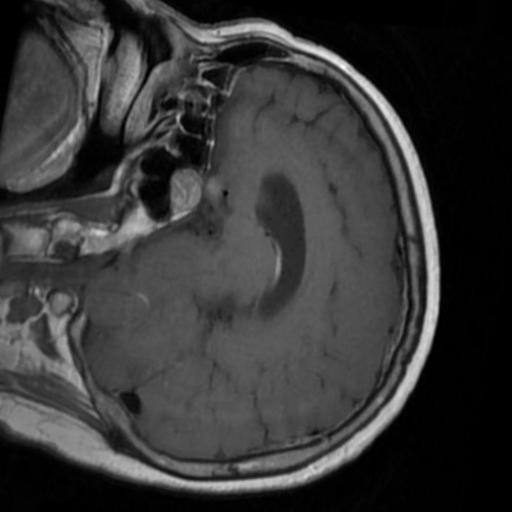
Label: brain_tumor